Question: I used the <URL>, I used phylogenetic logistic regression.
How do I plot the output of 'phyloglm'? I found a similar question <URL>, but I can't understand the reply. could you please provide some advice about how to plot the results, as shown here?

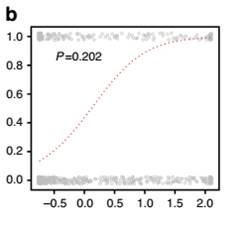
Answer: Using the example from '?phyloglm':
'''
library(ape)
library(phylolm)
set.seed(123456)
tre = rtree(50)
x = rTrait(n=1,phy=tre)
X = cbind(rep(1,50),x)
y = rbinTrait(n=1,phy=tre, beta=c(-1,0.5), alpha=1 ,X=X)
dat = data.frame(trait01 = y, predictor = x)
fit = phyloglm(trait01~predictor,phy=tre,data=dat,boot=100)
'''
Plot (jittered) data and response ('plogis()' is the logistic function.
The predicted value is 'logistic(a+b*x)'; we use 'curve()' with
'add=TRUE' to draw the line)
'''
par(las=1,bty="l") ## cosmetic
plot(x,jitter(y,factor=0,amount=0.02),
xlab="trait",ylab="response",xlim=c(-3.5,3.5))
cc <- coef(fit)
curve(plogis(cc[1]+cc[2]*x),col="red",add=TRUE)
'''
<URL>
The OP's version of this plot is
<URL>
which (although we can't see the y-axis scale) is perfectly consistent with a logistic fit, being approximately linear across the intermediate range of predicted values (there is a hint of deceleration at the upper end of the curve).